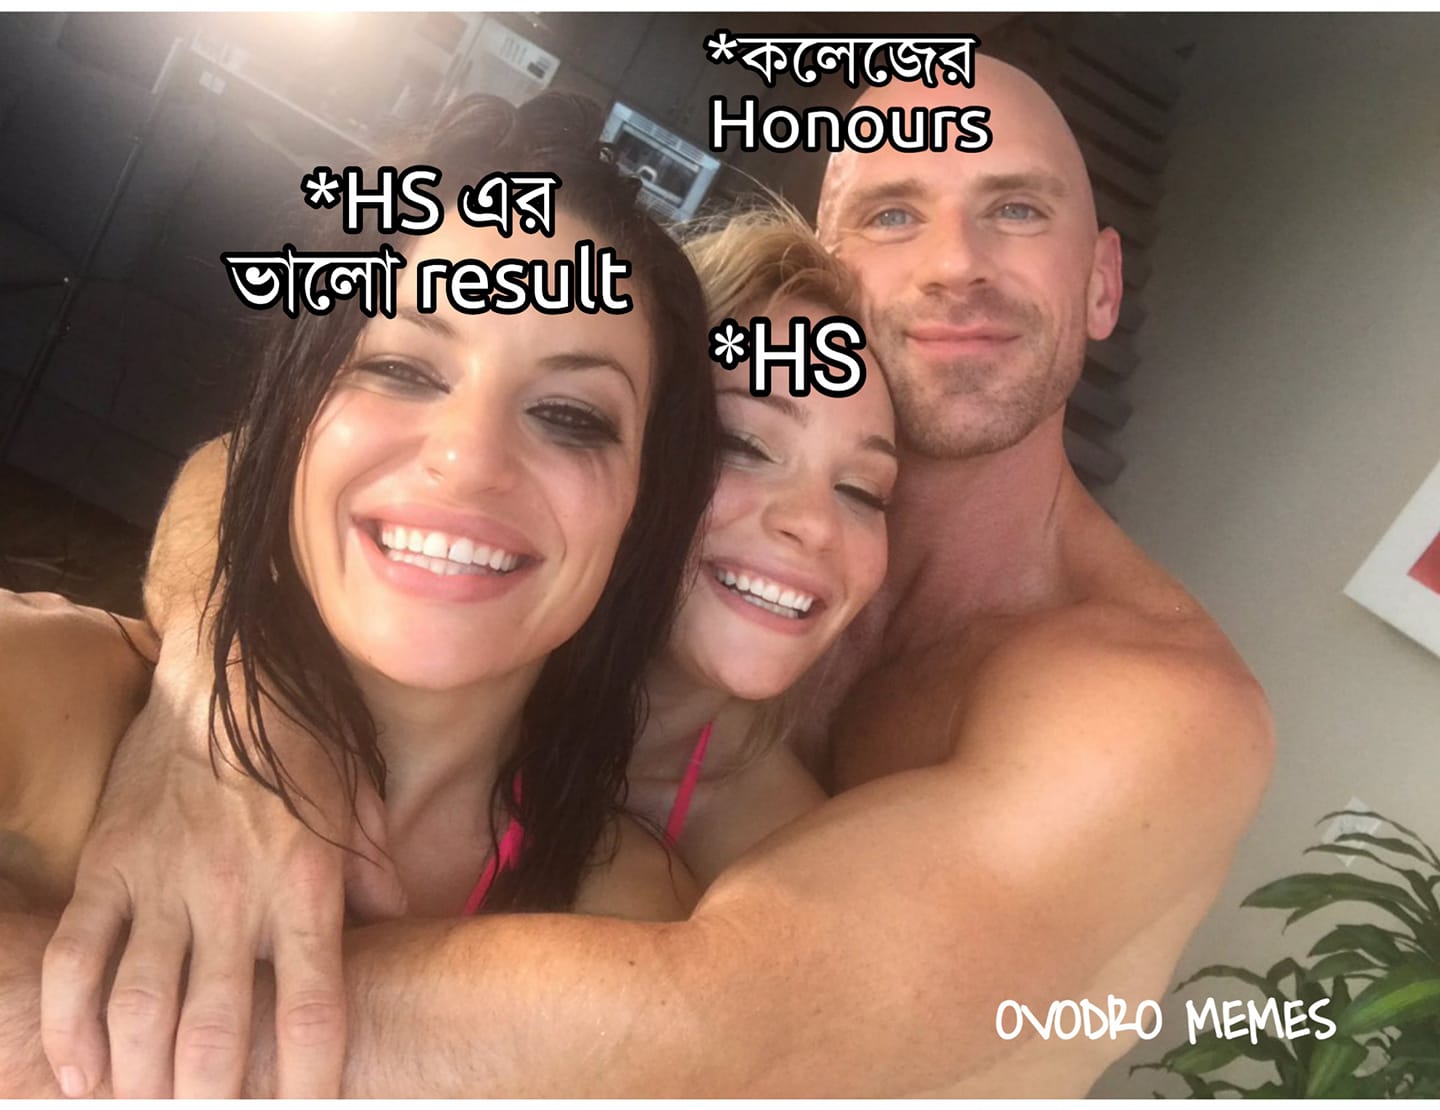
Caption: *HS এর ভালো result   *HS     * কলেজের Honours
Label: non-hate